Field crop: maize
Growth stage: 1
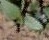
Species: datura